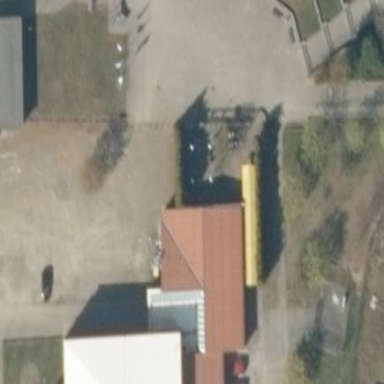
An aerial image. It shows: Carport building.